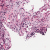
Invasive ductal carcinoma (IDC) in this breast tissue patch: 0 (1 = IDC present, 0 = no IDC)